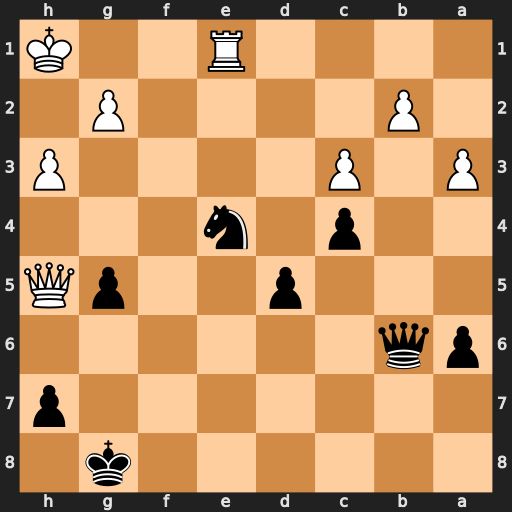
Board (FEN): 6k1/7p/pq6/3p2pQ/2p1n3/P1P4P/1P4P1/4R2K
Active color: b
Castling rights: -
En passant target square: -
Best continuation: Ng3+ Kh2 Nxh5